Current action and preconditions to check: path_clear

Your task: For each precondition in the list above, predict whether it will hold at this action.

Consider the current scene as observed from the mobile robot's camera, and analyze the predicted future states of all dynamic agents (e.g., people, animals, vehicles, or any moving entities) within the NEXT SECOND.

IMPORTANT: Only answer "very likely" if you are absolutely certain—based on strong, clear evidence—that a dynamic agent will violate the precondition in the predicted future state. Do NOT answer "very likely" for unlikely, ambiguous, or low-probability risks.

Ask yourself for each precondition: Is there a high probability, with clear and convincing evidence, that the predicted future states of any dynamic agent will interfere with the predicted future state of the currently executing action within the NEXT SECOND, causing that precondition to fail?

Assess the risk level based on these predictions. Use "likely" or "very likely" if motions create a clear risk of interference.

Use "neutral" or "improbable" if agents are nearby but their predicted paths are clearly diverging or non-conflicting.

Failure Risk Categories: "very improbable", "improbable", "neutral", "likely", "very likely"

Answer Format: Output ONLY the probability_of_failure value from these categories: "very improbable", "improbable", "neutral", "likely", "very likely"

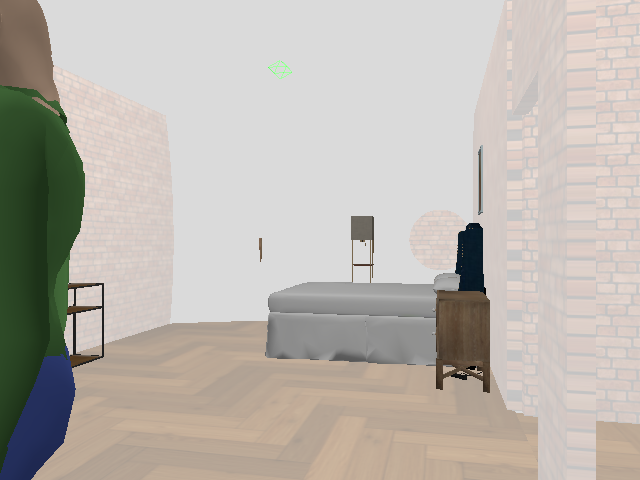

Answer: very likely